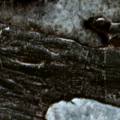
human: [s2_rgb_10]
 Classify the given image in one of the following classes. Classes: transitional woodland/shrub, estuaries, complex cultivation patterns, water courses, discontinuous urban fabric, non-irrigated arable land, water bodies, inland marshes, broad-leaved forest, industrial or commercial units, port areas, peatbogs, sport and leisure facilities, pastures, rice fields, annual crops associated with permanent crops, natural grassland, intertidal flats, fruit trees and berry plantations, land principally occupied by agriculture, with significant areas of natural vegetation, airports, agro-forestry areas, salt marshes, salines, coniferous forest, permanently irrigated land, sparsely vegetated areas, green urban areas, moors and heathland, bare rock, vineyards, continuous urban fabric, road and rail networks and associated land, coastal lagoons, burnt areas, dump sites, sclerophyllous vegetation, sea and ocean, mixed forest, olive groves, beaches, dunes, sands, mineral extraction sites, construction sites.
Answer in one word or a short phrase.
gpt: coniferous forest, mixed forest, water bodies